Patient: sex F, age 56
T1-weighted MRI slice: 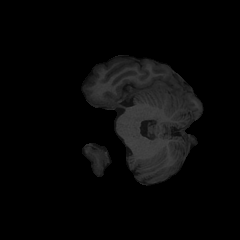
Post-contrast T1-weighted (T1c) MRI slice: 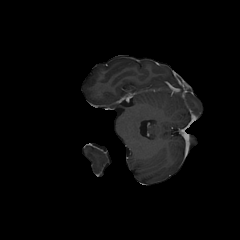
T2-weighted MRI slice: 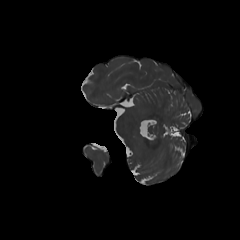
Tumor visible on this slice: no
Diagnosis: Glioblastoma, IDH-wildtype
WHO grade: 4